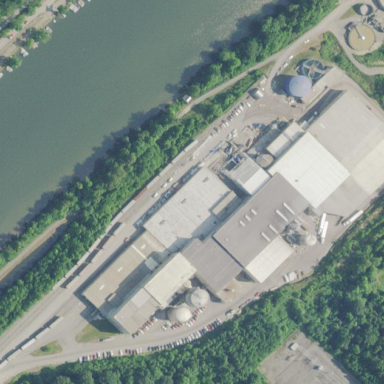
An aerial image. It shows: Industrial area with paper mill.